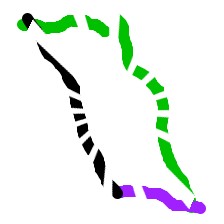
Shape: parallelogram